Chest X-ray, AP view. Patient: 5 years old, sex M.
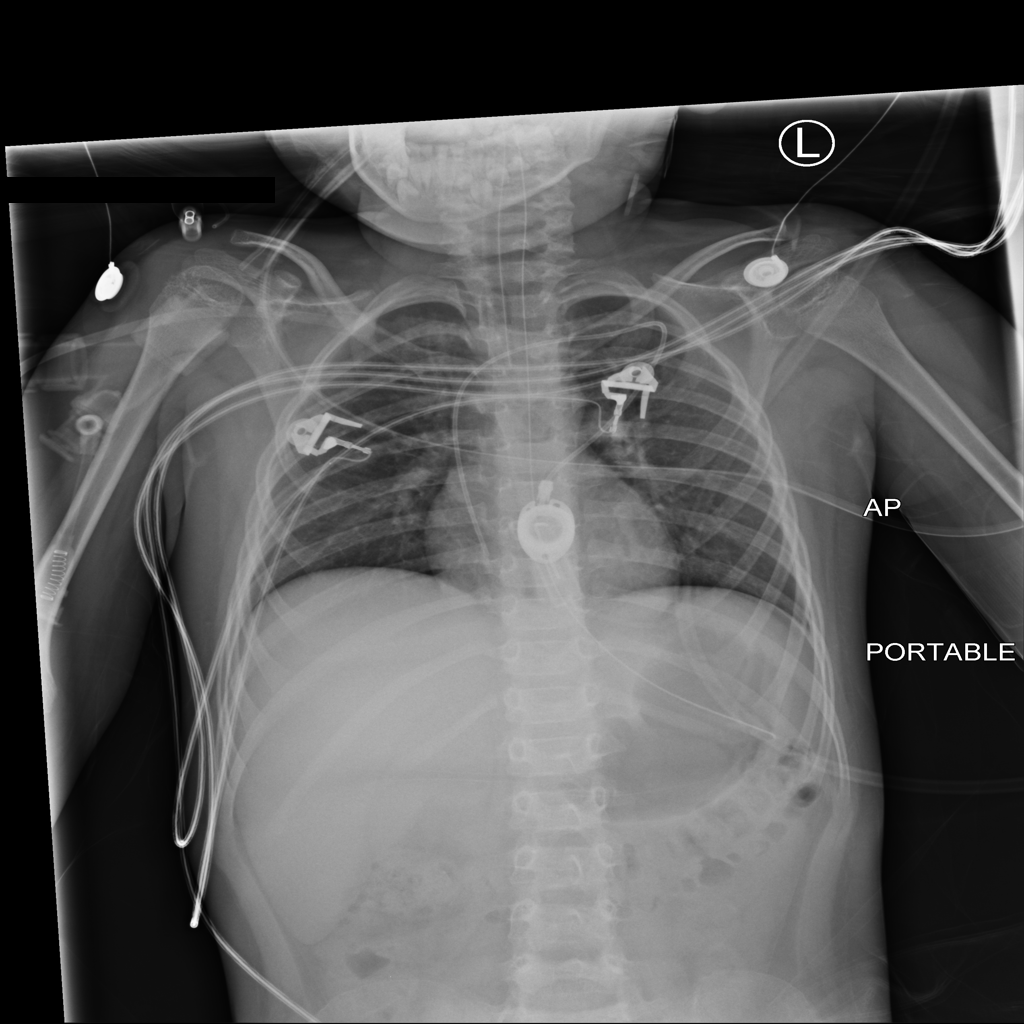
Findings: Infiltration